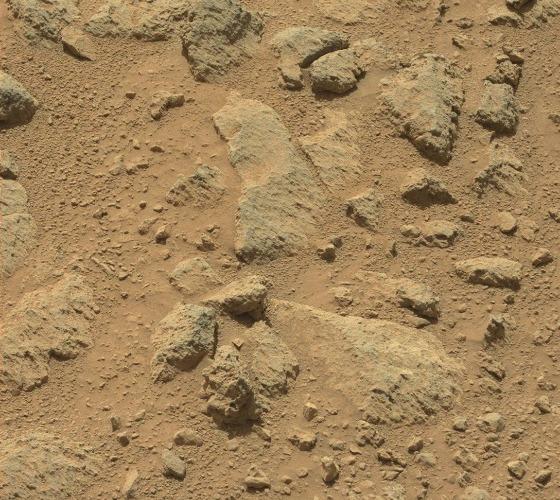
Terrain classes present: Gravel / Sand / Soil, Rock, Shadow